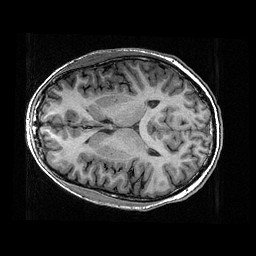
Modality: T1w
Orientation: axial
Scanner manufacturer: ge
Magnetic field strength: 3 T
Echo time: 0.00318 s